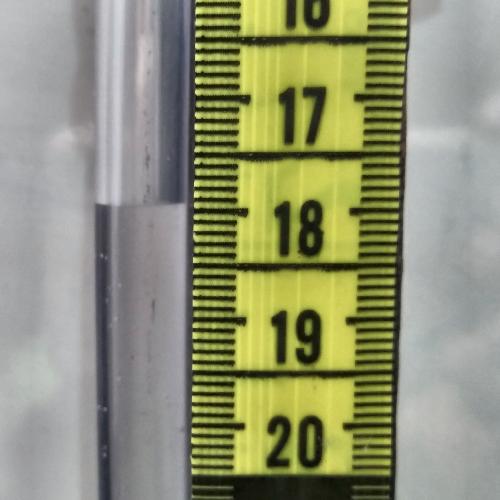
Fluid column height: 17.9 cm